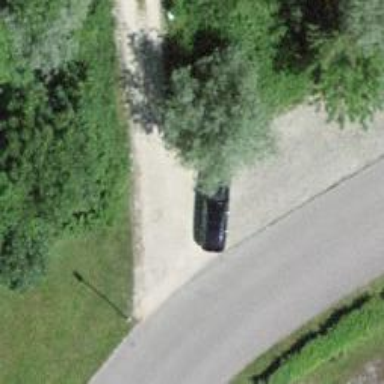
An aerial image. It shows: Bollard barrier.